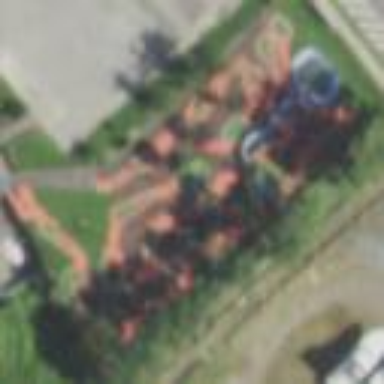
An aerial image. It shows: Miniature golf leisure land.